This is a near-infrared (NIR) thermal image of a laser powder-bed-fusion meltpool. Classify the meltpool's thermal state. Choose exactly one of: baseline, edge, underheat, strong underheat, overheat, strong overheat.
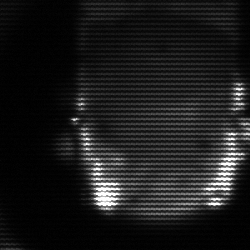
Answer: baseline